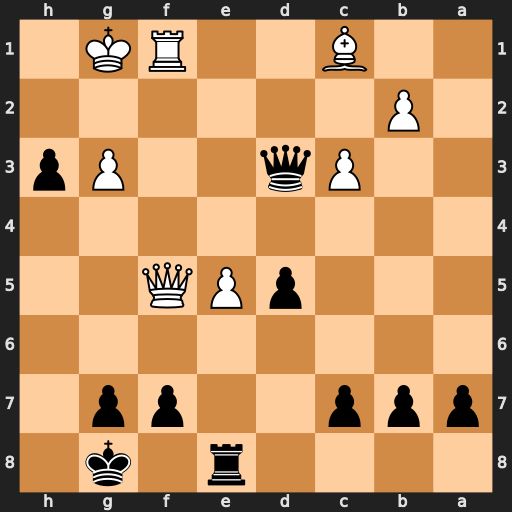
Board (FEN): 4r1k1/ppp2pp1/8/3pPQ2/8/2Pq2Pp/1P6/2B2RK1
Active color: b
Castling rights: -
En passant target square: -
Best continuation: Qxg3+ Kh1 Qg2#